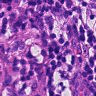
Metastatic tissue present: no